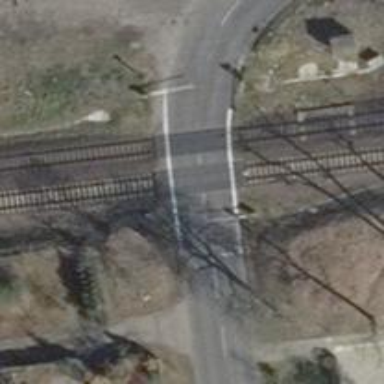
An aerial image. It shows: Level crossing with lights at railway intersection.